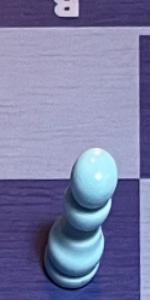
Label: Pawn_White